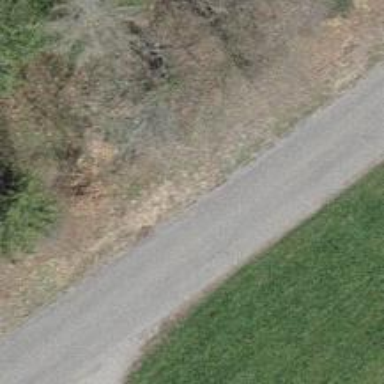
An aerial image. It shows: Unclassified paved road.